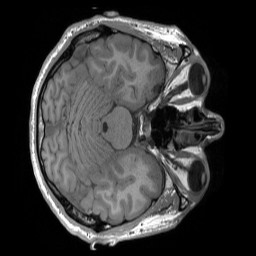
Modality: T1w
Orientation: axial
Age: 41
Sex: male